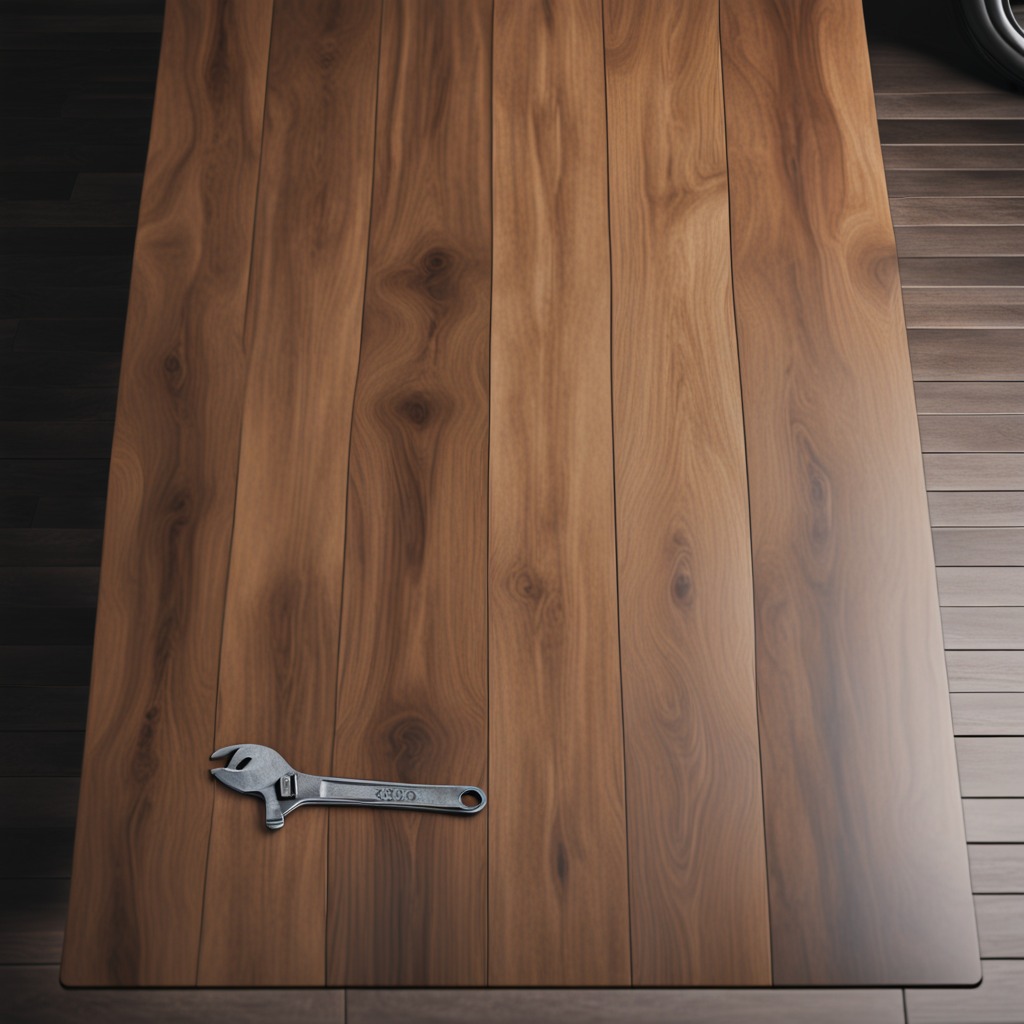
A wrench is lying on an oil-spilled wooden table in a vintage motorcycle garage.